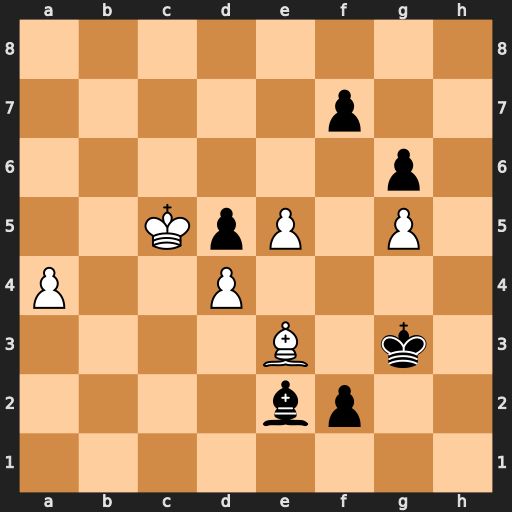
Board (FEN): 8/5p2/6p1/2KpP1P1/P2P4/4B1k1/4bp2/8
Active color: w
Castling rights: -
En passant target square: -
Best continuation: Bxf2+ Kxf2 Kxd5